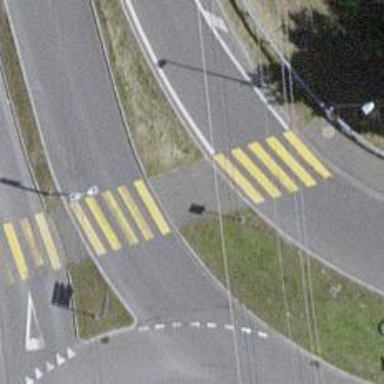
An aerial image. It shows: Traffic calming island.